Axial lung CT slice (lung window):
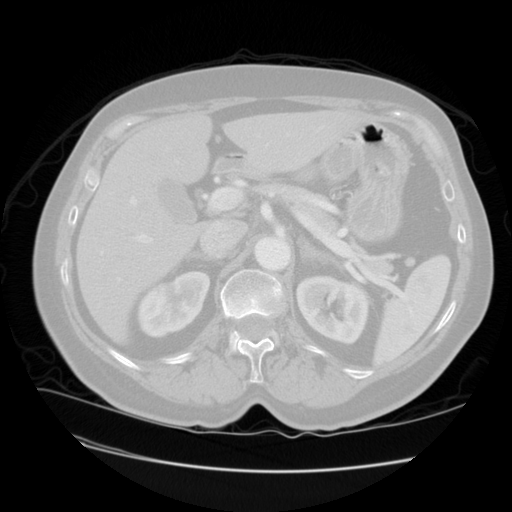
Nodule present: no